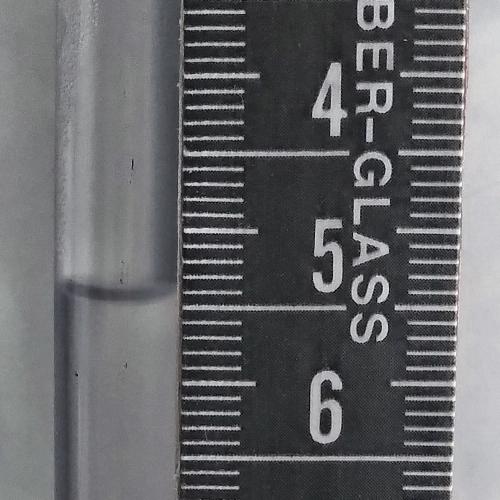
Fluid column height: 5.4 cm